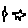
Label: star